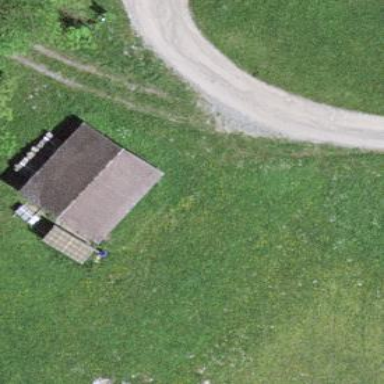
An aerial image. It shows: Stable.